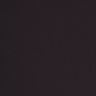
Metastatic tissue present: no